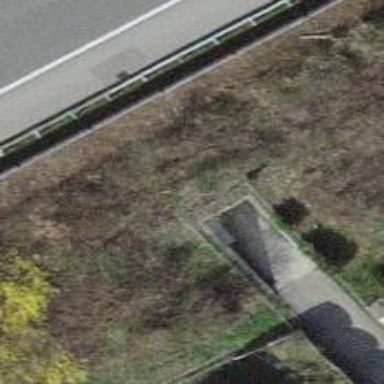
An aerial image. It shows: Tunnel with asphalt path running through it.